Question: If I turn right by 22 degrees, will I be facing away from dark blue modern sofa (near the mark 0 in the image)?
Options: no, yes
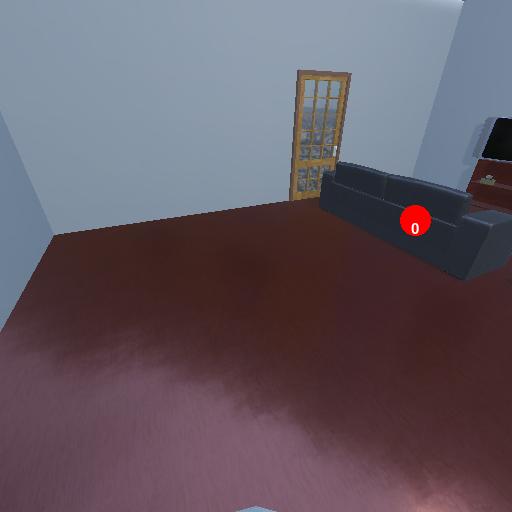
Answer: no